Question: I have textboxes created with DB fields and a "E" for Edit link next to it. Initially the text fields are disabled. If the user wants to modify the value from DB they would click the link and the textbox next to it will be enable. The problem is that it is modifying the first text box of the same code number. This is probably because the id attribute on text field is the same and I would like to properly identified text but have failed.
Here is my code
'''
<input type="text" name="form_line[code]" size="10"
value='<?php echo bucks($tmp['adj_amount']); ?>' disabled="true" id="editable"/>
<a id="myedit" title="Click to Edit Adjustment Value" href="#" onclick="edit_adj();return false;">E</a>
<script type="text/javascript">
function edit_adj() {
document.getElementById("editable").disabled = false;
}
</script>
'''
An example of output is shown below and if I click on "E" the first textbox gets enabled :(

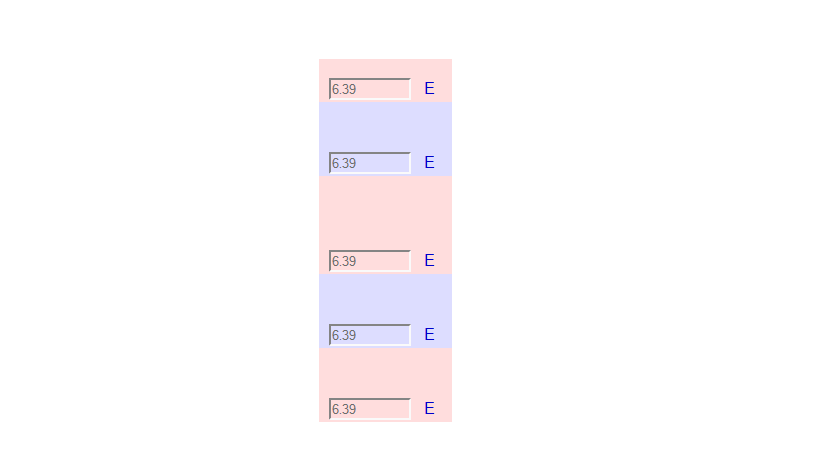
Answer: I think this will work for you:
'''
<?php
for ($x=0; $x<=10; $x++) {
?>
<input type="text" name="somename" size="10"
value='<?php echo "hello" ?>' disabled="true" id="editable<?php echo $x ?>"/>
<a id="myedit" title="Click to Edit Adjustment Value" href="#" onclick="edit_adj(<?php echo $x ?>);return false;">Edit</a>
<br/>
<?php
}
?>
<script type="text/javascript">
function edit_adj(id) {
document.getElementById("editable"+id).disabled = false;
}
</script>
'''
Hope this helps!
Essentially, this is giving a unique id to each text field and passing the id into the javascript that enables the text field in question. I created a test page locally and it worked.